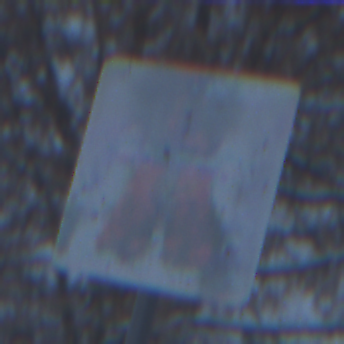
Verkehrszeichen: Autobahn
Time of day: Midday
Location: Outdoor (Nature)
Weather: Overcast
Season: Winter
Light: Natural